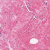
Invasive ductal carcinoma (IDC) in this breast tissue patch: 0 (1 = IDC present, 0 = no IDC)